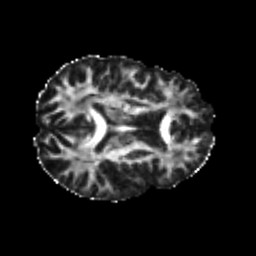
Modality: FA
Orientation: axial
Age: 23
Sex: male
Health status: healthy
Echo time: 0.074 s